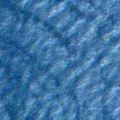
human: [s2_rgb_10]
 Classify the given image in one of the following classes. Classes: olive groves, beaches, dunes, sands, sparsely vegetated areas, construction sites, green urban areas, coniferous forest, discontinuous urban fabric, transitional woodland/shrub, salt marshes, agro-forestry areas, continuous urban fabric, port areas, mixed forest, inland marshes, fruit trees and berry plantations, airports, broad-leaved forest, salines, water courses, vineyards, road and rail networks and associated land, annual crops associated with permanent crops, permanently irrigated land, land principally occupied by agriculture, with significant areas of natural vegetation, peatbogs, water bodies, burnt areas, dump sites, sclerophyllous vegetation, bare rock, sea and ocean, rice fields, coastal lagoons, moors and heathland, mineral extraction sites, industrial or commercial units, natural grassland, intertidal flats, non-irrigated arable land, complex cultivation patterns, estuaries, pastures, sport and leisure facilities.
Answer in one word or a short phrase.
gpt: sea and ocean